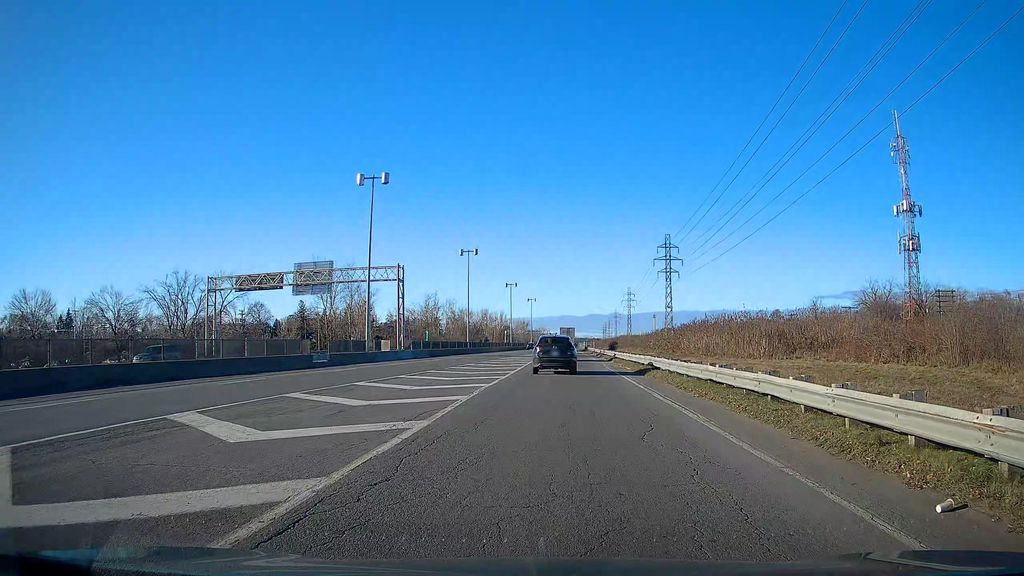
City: montreal